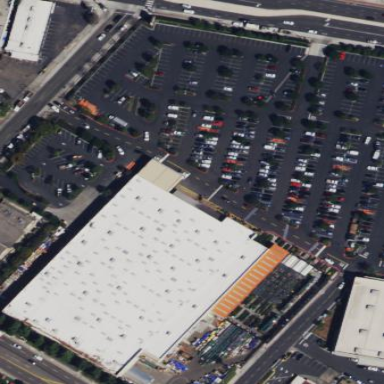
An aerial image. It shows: Commercial retail building.